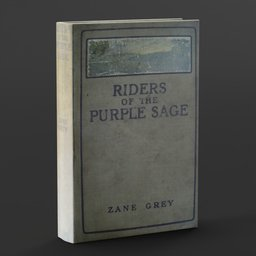
Label: tools